Brain MRI, t1w sequence, axial 2D slice.
Patient: age 52, sex F, weight 75 kg, height 1.65 m
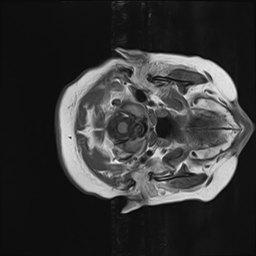